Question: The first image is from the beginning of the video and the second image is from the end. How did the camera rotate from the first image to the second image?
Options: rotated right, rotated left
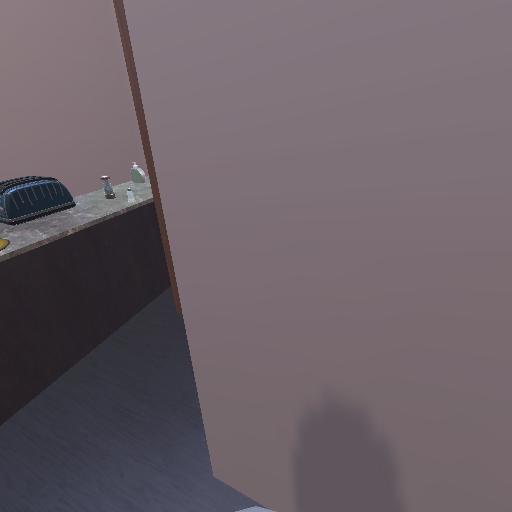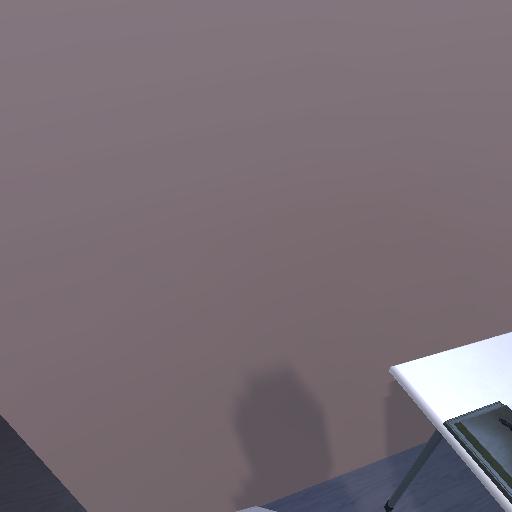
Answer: rotated right